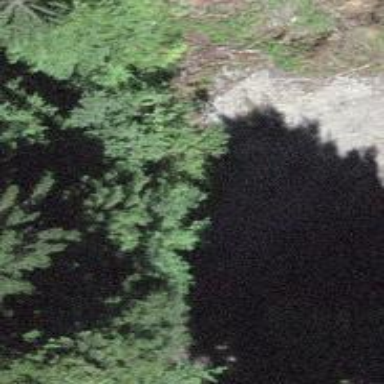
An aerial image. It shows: Culvert tunnel.